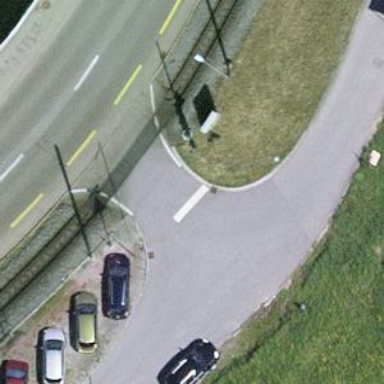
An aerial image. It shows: Guidepost providing information.